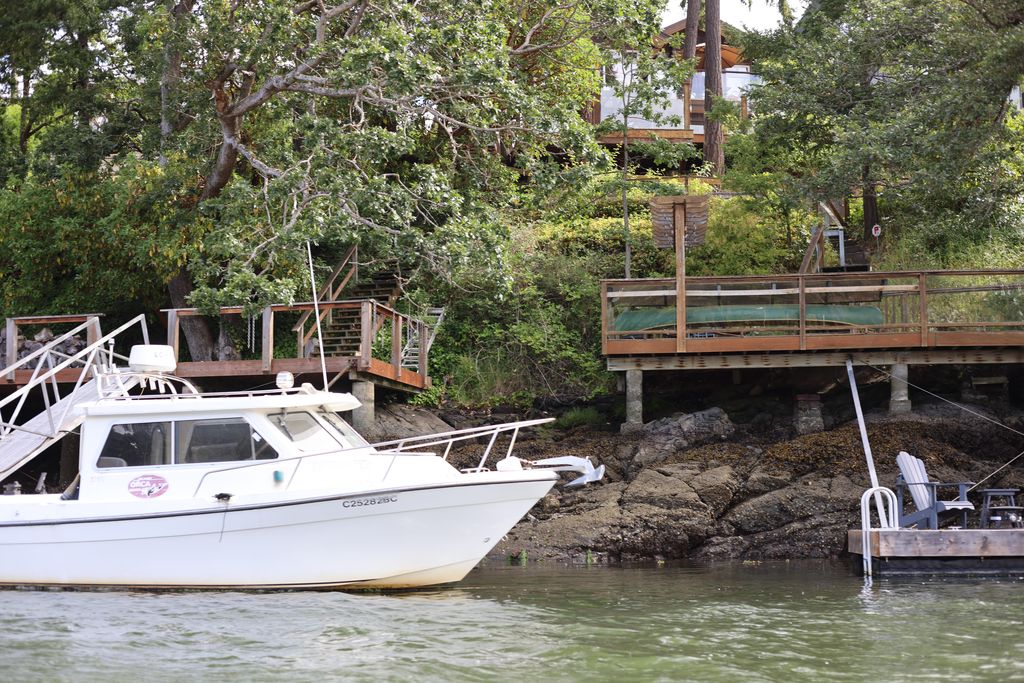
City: victoria